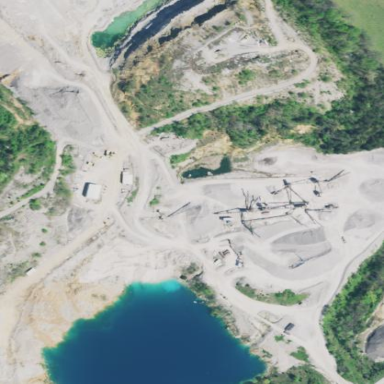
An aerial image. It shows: Quarry area.